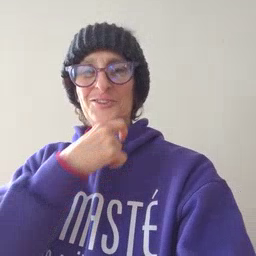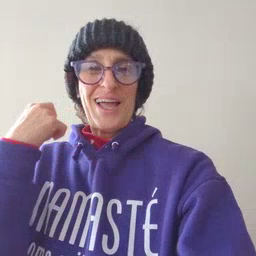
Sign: dry